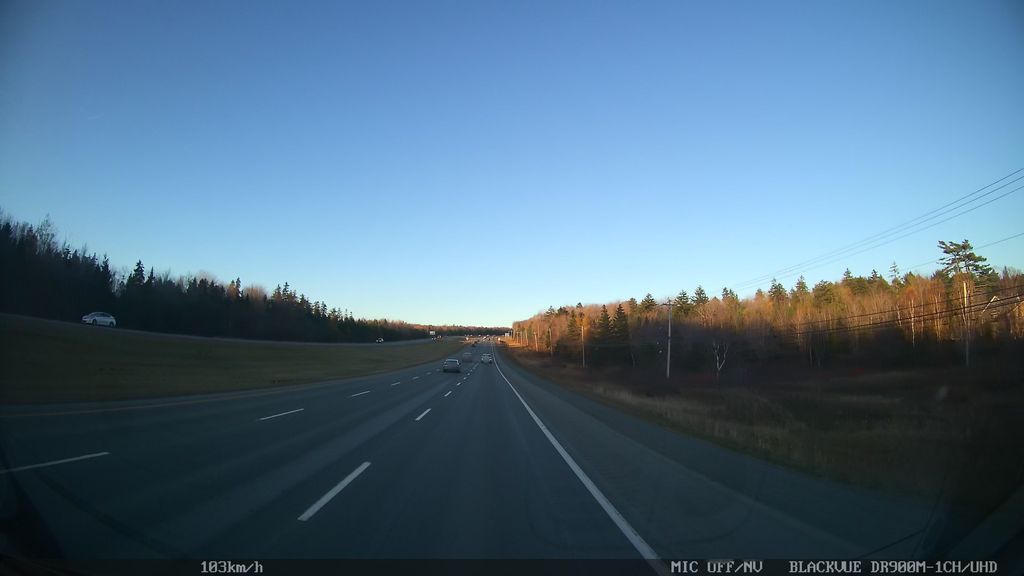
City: halifax